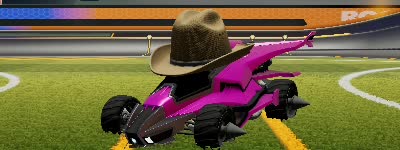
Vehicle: aftershock